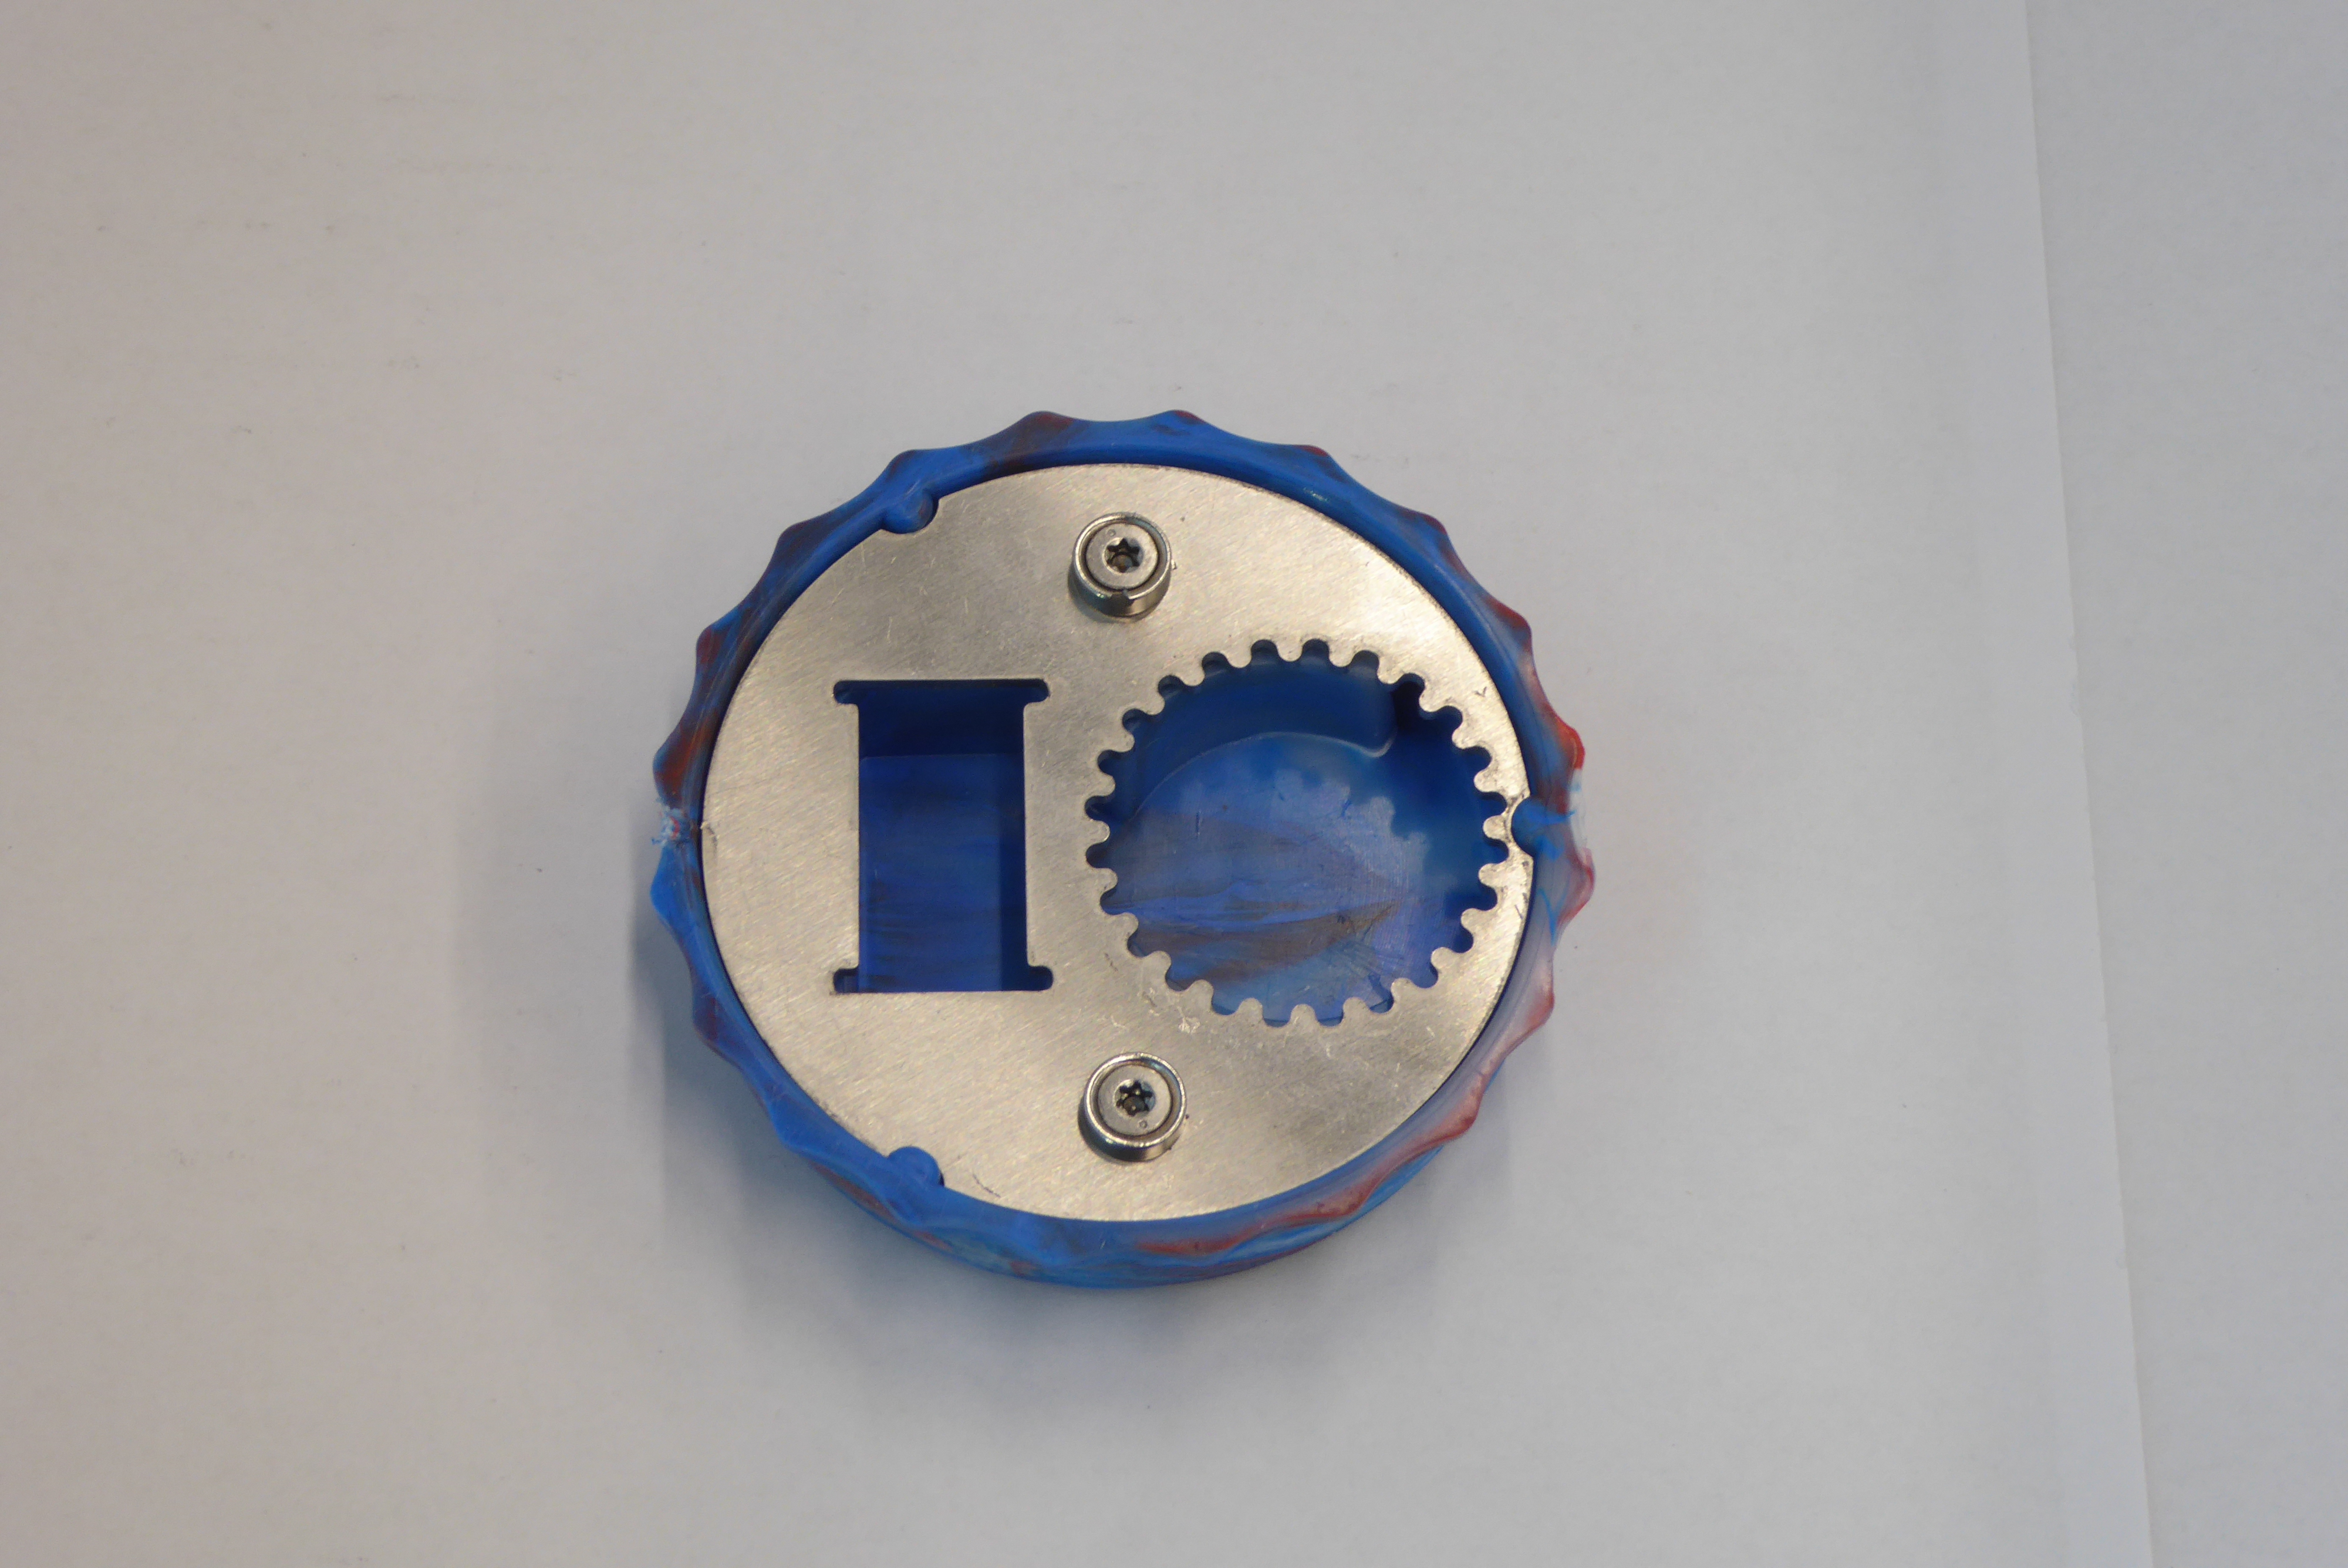
Label: Bottle Opener